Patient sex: M
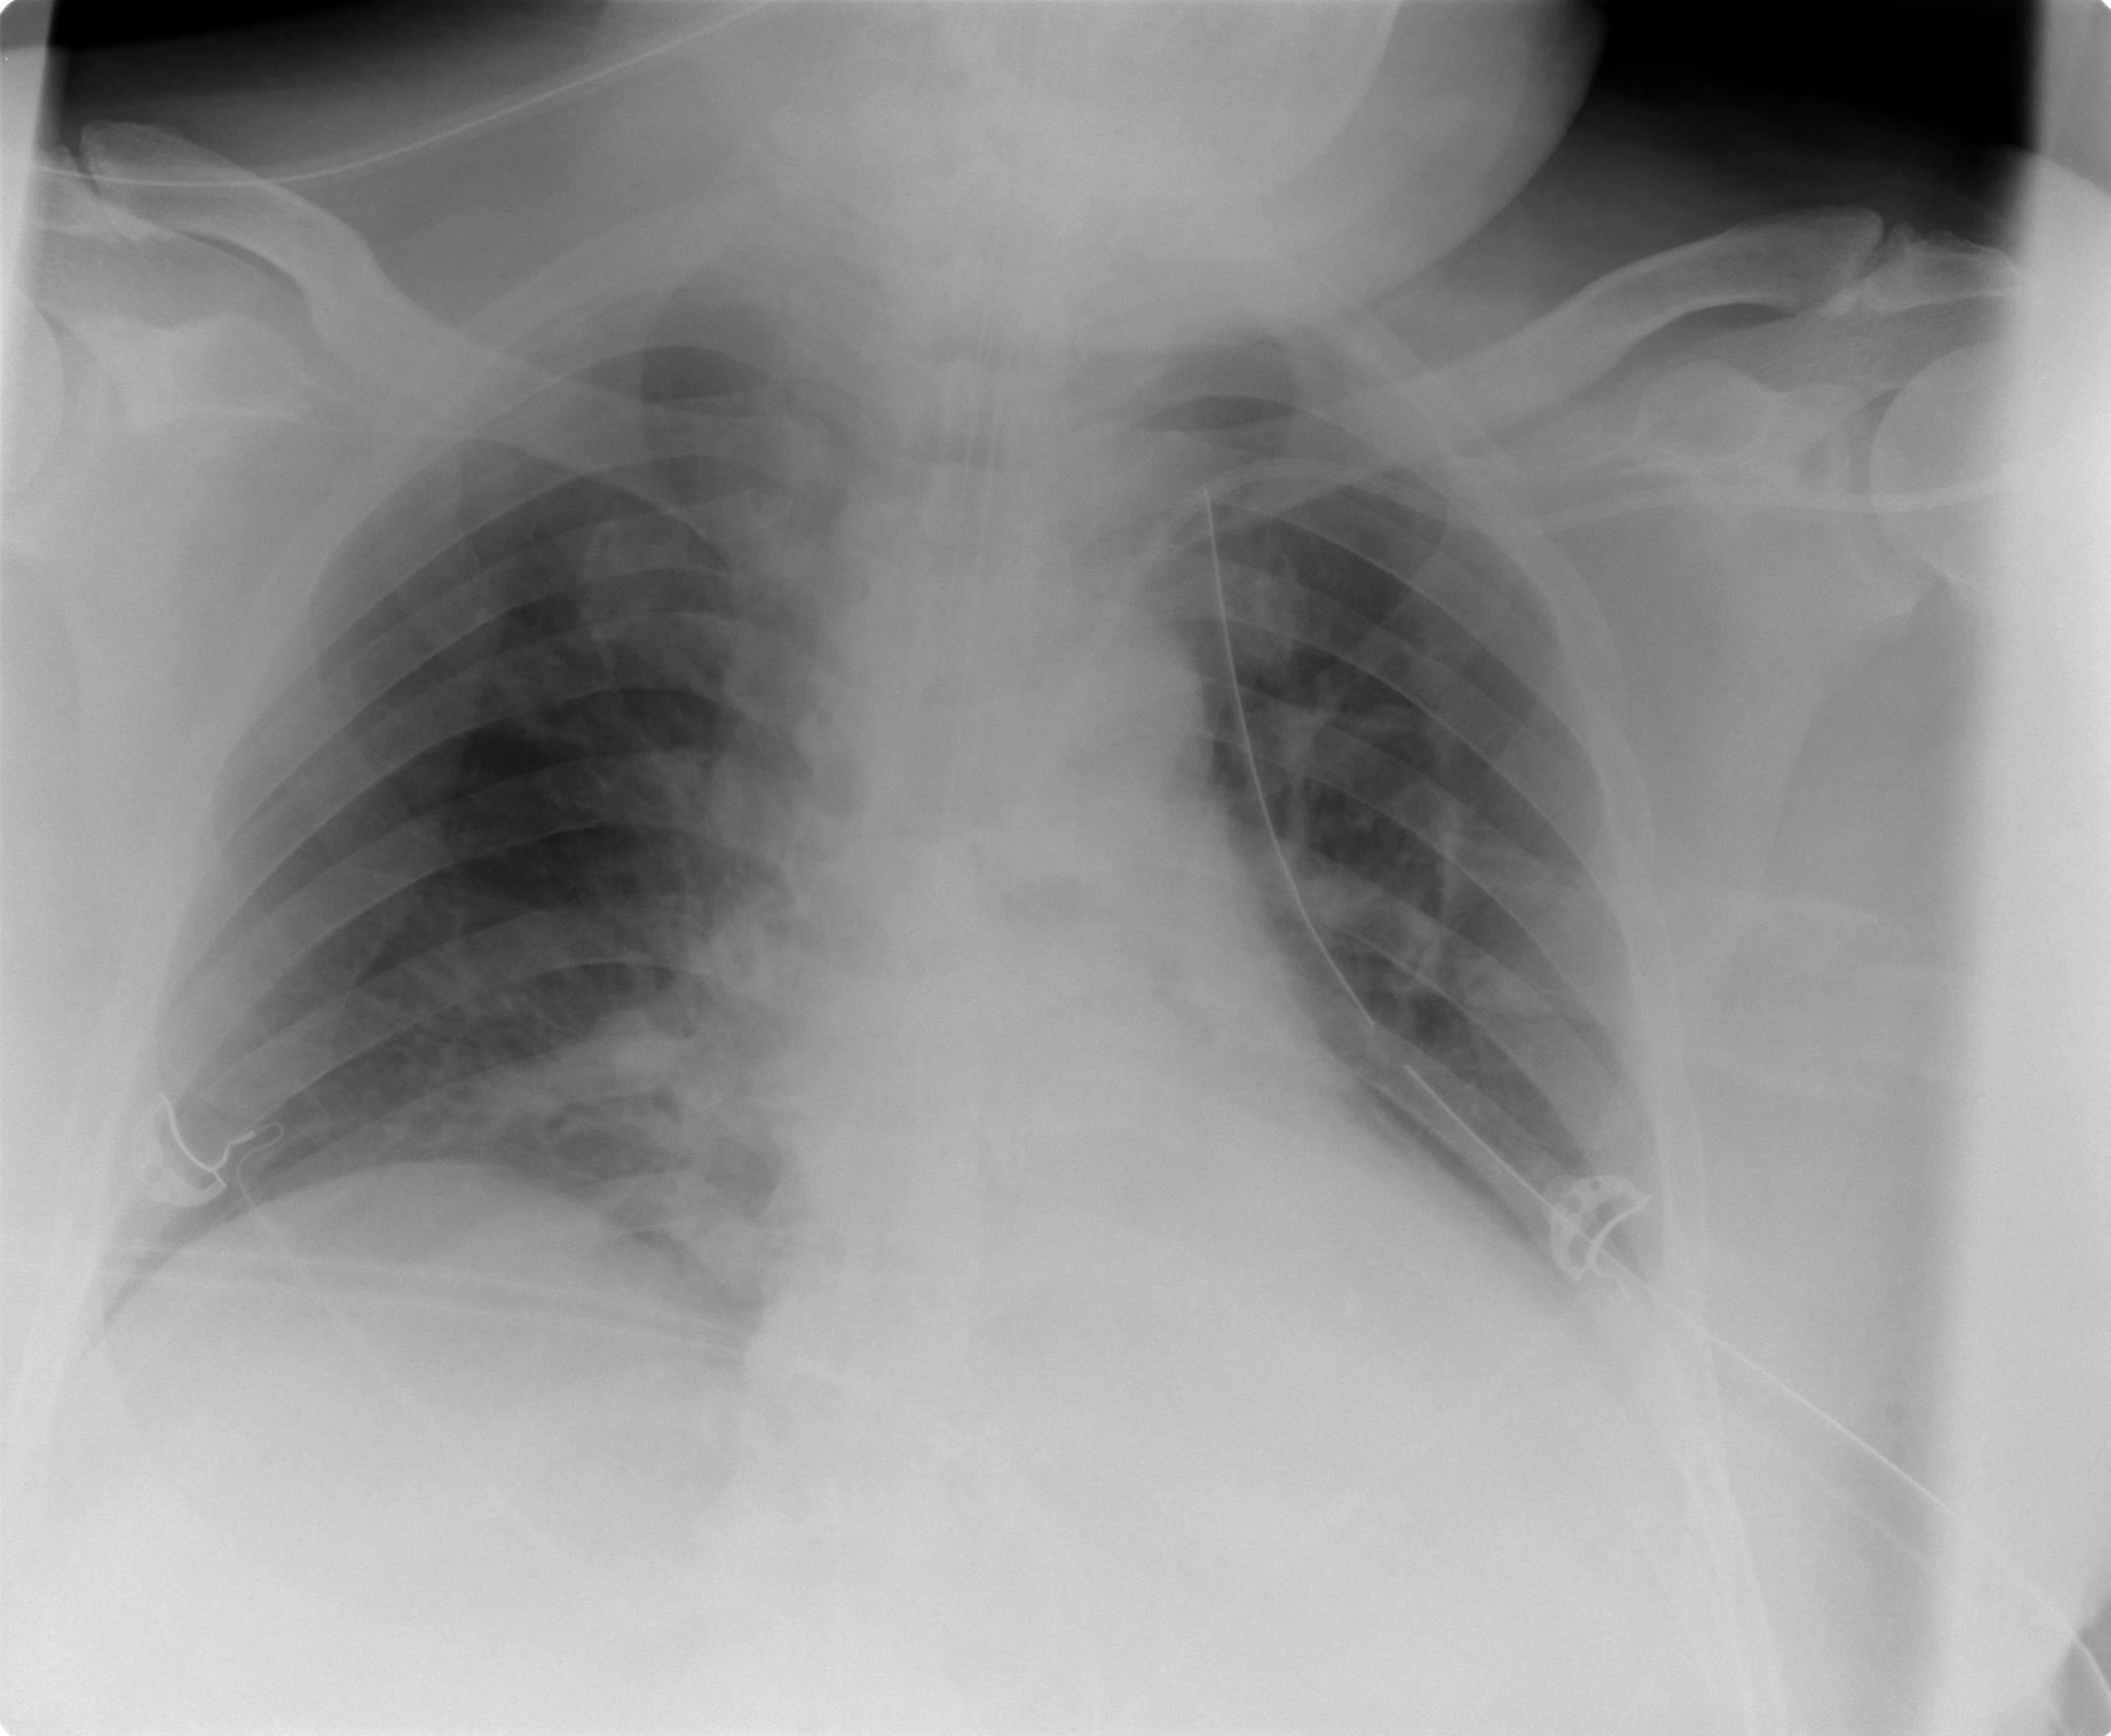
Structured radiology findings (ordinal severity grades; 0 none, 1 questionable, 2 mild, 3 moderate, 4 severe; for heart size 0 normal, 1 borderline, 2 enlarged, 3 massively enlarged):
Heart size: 0
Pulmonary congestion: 0
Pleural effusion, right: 0
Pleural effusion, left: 2
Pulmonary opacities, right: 0
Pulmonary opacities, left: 0
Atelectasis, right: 0
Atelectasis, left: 2